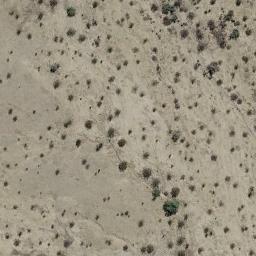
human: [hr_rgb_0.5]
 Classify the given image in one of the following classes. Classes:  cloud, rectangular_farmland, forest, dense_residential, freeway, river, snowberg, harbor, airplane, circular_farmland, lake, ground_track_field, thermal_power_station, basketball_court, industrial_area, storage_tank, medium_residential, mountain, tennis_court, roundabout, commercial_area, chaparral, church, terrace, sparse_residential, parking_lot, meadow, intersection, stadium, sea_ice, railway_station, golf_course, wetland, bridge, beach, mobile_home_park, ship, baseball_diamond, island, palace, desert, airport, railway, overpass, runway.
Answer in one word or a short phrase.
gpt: chaparral